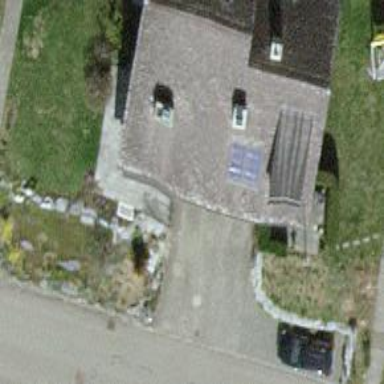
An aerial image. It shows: Semi-detached house.